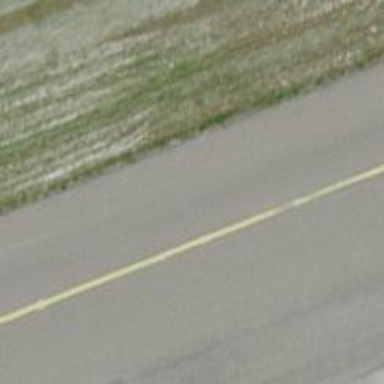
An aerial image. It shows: Image of taxiway at airport.